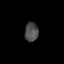
Tissue: lung
Cell type: Epithelial cells
Senescence score: 0.2143
Nuclear area (px): 253
Mean DAPI intensity: 75.889